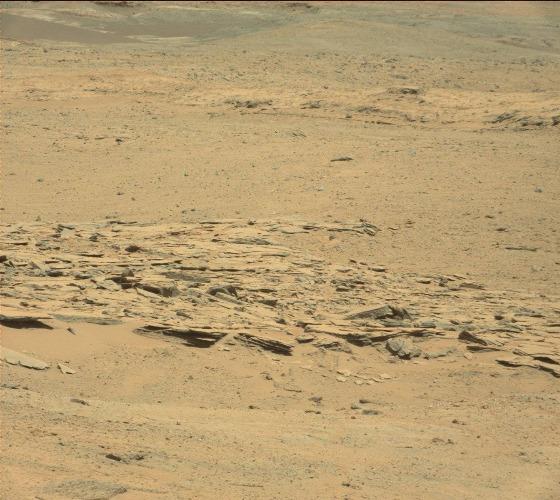
Terrain classes present: Bedrock, Gravel / Sand / Soil